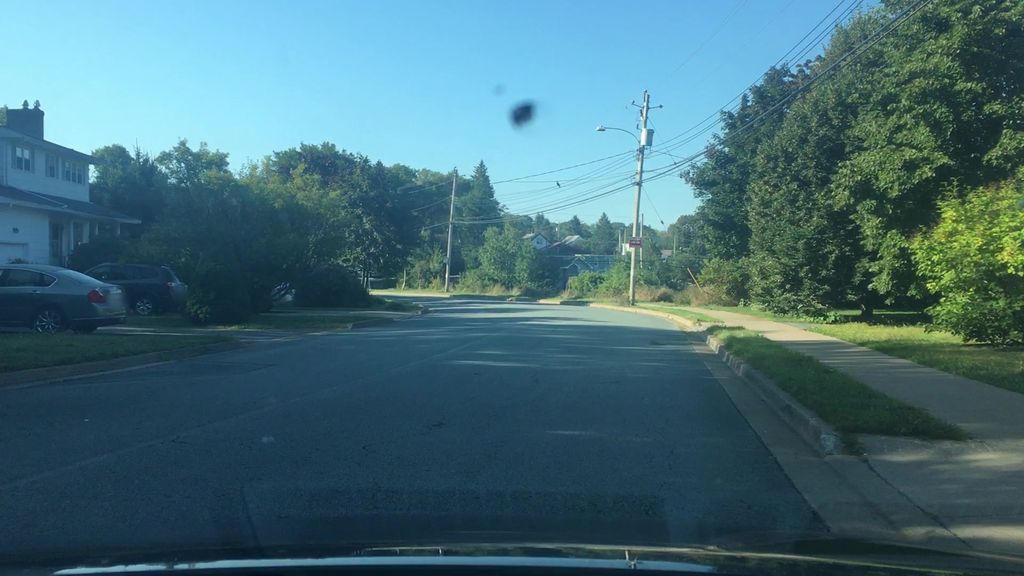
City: halifax